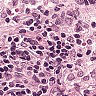
Metastatic tissue present: no